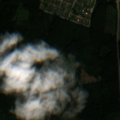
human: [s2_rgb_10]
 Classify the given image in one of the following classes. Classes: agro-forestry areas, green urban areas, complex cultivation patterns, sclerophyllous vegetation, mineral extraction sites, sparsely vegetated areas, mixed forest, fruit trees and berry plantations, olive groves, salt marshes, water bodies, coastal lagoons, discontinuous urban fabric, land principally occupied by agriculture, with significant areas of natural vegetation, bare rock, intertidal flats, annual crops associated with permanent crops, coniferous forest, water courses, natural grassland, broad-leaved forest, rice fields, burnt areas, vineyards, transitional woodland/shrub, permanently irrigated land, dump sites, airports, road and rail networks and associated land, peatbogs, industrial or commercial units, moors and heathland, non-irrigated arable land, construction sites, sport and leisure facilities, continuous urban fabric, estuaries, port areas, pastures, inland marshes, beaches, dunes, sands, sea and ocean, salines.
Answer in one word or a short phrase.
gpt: discontinuous urban fabric, non-irrigated arable land, coniferous forest, mixed forest, transitional woodland/shrub